A scalogram of one vibration snapshot from a rotating bearing is shown, computed with a continuous wavelet transform. Determine the bearing's health state. Answer with exactly one of: normal, inner_race, outer_race, ball.
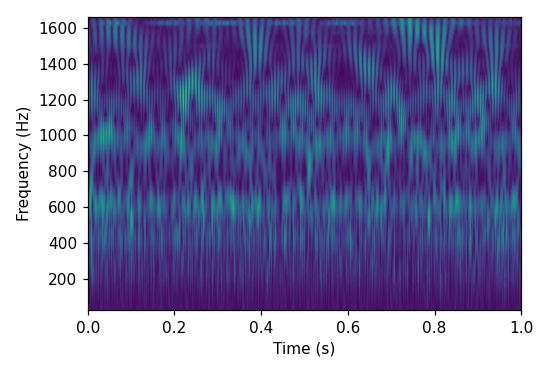
Answer: outer_race